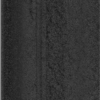
Label: dusty